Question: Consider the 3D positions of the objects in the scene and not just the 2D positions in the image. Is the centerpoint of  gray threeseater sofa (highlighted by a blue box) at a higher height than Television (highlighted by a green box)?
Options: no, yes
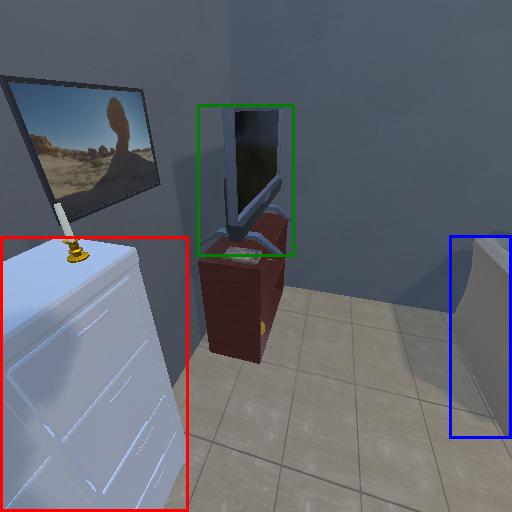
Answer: no